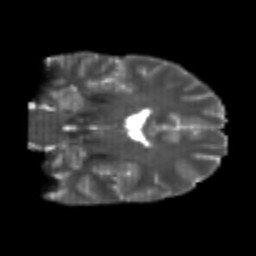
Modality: T2w
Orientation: coronal
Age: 24
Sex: male
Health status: healthy
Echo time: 0.074 s